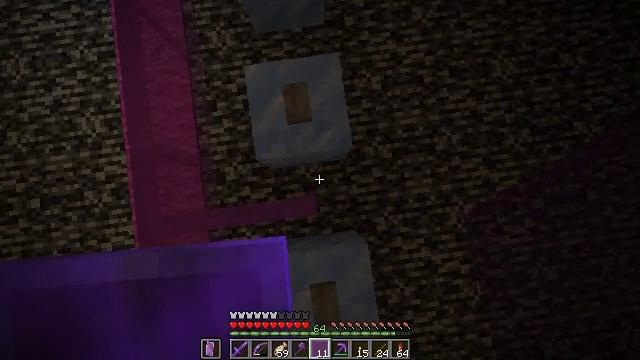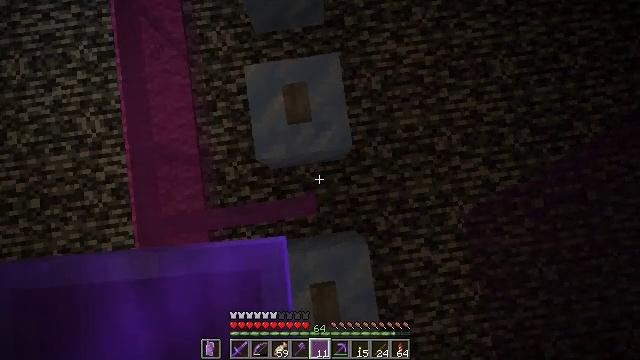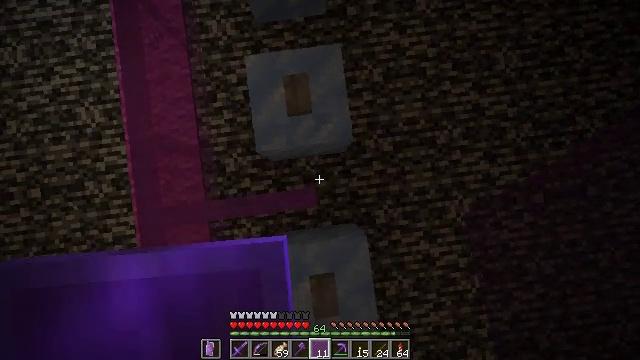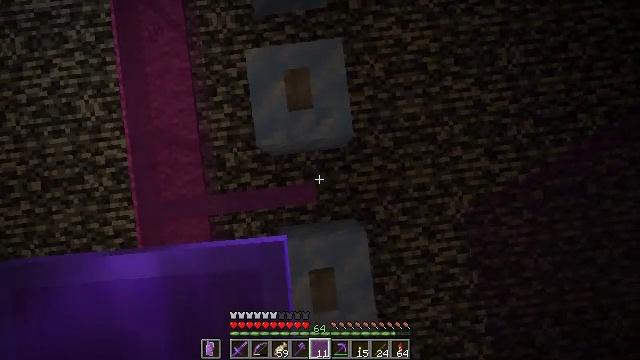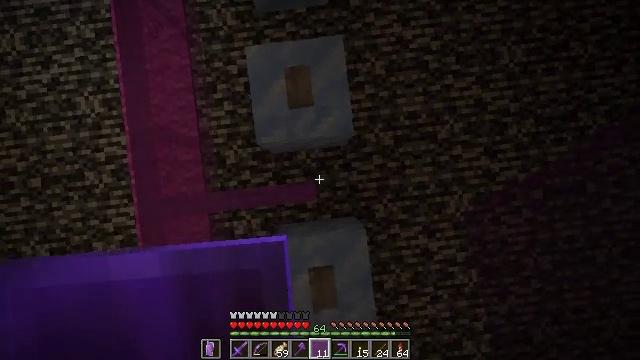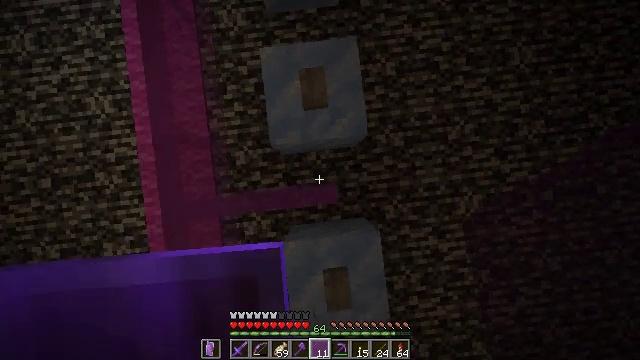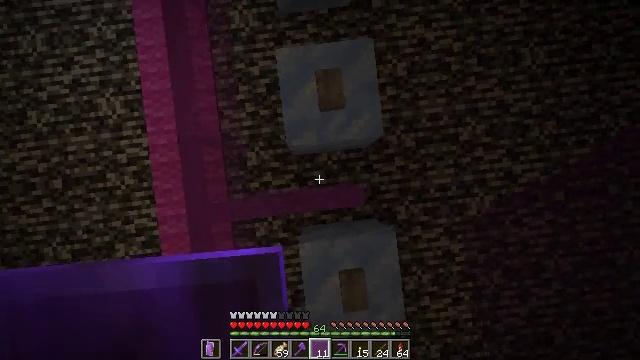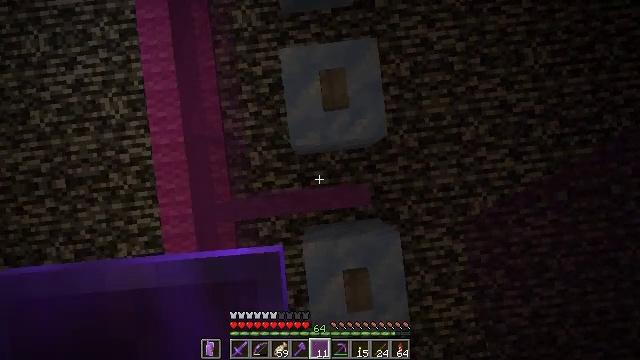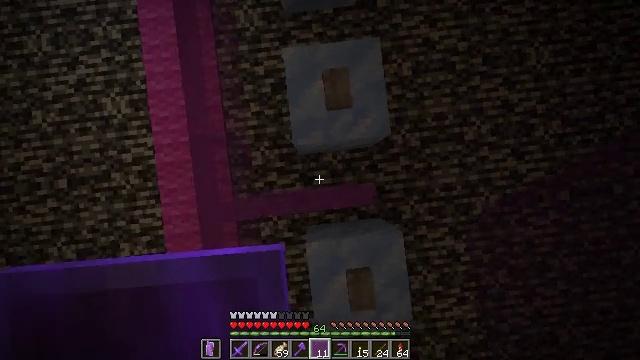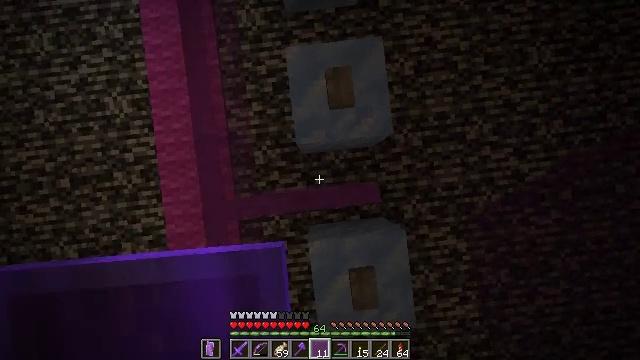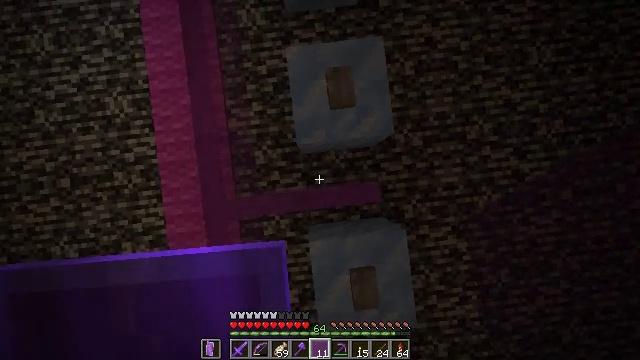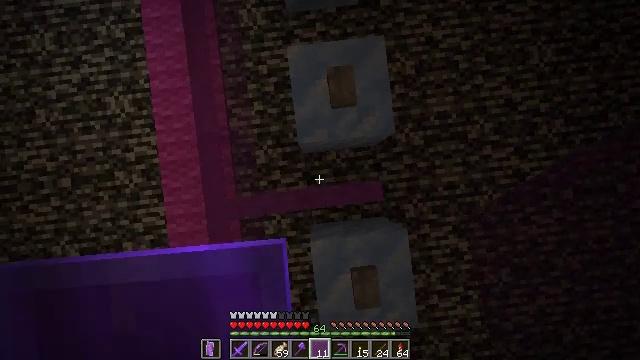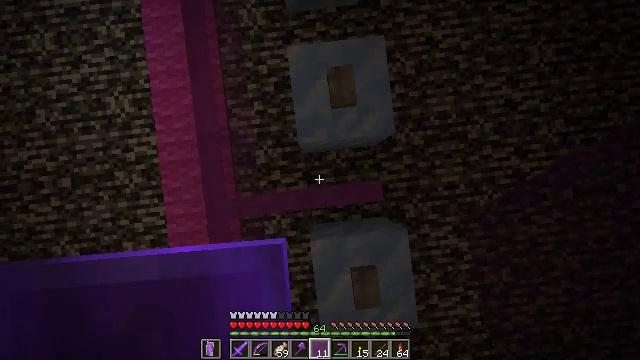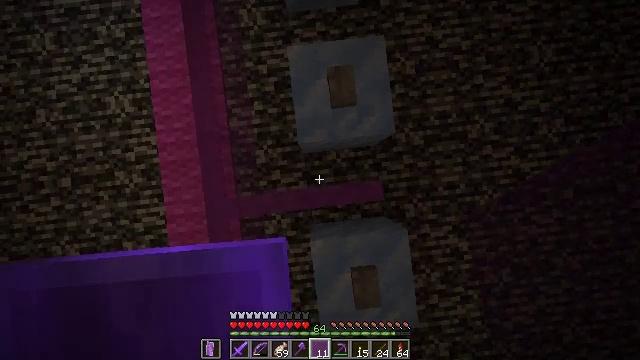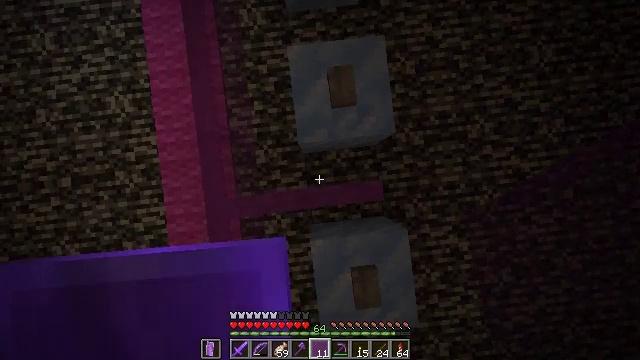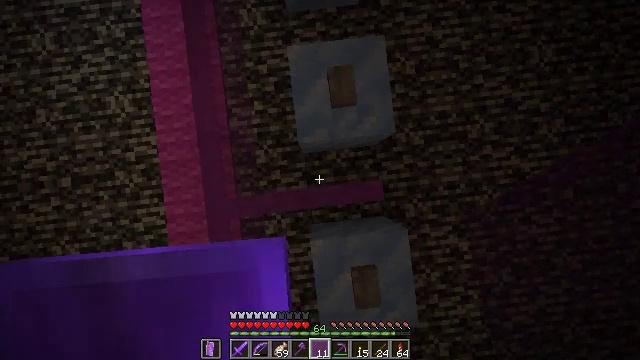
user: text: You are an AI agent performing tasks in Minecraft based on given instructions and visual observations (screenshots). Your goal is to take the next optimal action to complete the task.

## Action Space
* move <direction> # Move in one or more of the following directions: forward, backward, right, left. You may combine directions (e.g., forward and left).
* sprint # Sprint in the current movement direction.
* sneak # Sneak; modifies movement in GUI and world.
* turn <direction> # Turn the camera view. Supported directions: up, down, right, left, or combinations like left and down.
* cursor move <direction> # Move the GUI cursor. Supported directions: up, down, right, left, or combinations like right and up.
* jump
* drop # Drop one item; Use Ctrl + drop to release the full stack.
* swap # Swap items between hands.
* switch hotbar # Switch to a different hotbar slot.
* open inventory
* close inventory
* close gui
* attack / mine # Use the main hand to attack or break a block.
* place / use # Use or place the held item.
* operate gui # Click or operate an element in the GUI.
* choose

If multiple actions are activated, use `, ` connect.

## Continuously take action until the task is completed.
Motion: motion action
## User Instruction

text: Shatter the magenta stained glass pane.
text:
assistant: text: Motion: no_op
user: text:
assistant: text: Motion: turn down
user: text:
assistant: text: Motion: turn down
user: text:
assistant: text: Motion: move left
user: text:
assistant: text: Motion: move left
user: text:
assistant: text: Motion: no_op
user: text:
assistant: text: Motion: no_op
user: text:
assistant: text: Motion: no_op
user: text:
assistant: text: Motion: no_op
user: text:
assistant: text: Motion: no_op
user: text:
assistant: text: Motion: no_op
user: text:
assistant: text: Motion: no_op
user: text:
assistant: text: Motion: no_op
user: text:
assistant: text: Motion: no_op
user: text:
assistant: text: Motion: no_op
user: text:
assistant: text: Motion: no_op
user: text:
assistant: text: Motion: no_op
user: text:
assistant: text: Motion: no_op
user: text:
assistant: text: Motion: sneak
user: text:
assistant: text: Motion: sneak
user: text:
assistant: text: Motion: sneak
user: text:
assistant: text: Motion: sneak
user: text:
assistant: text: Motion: sneak
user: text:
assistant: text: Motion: sneak
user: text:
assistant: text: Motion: sneak
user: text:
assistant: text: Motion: sneak
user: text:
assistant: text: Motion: move back, sneak
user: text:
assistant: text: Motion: move back, sneak
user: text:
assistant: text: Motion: move back, sneak
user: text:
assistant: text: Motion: sneak